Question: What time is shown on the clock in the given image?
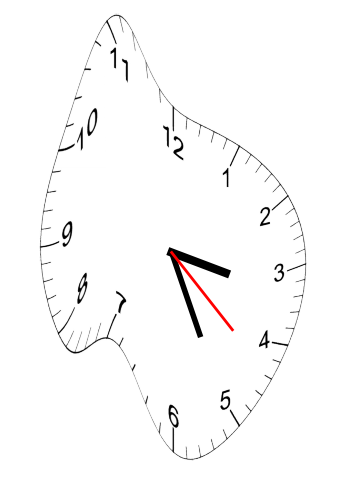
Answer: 03:25:22